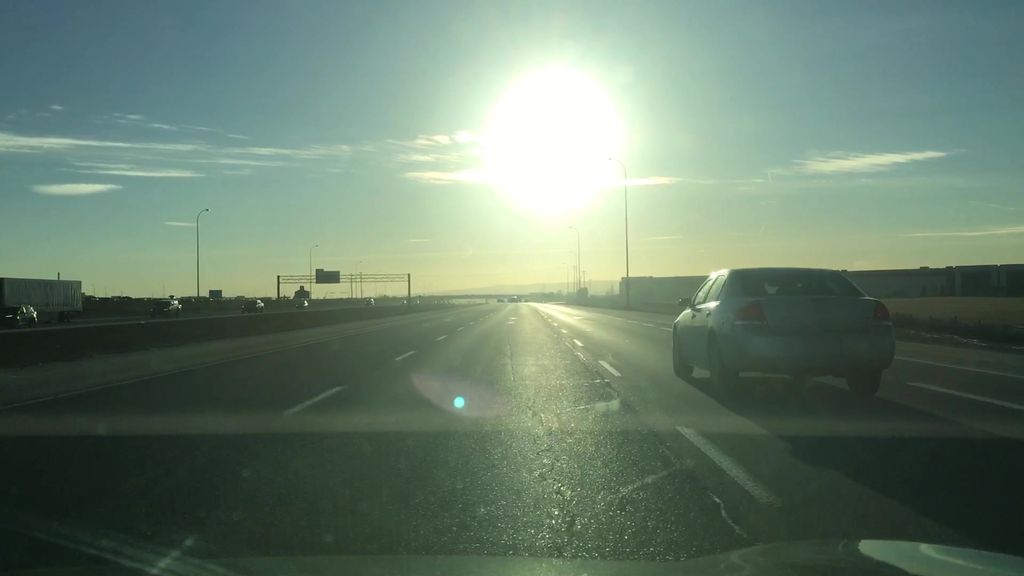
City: calgary